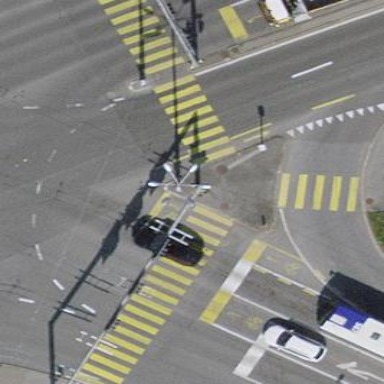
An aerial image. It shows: Traffic island.